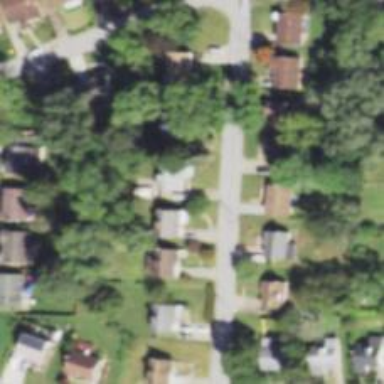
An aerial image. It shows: Driveway.